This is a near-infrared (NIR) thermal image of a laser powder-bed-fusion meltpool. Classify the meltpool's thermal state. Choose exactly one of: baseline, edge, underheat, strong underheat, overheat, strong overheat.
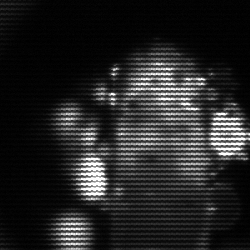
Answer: strong underheat